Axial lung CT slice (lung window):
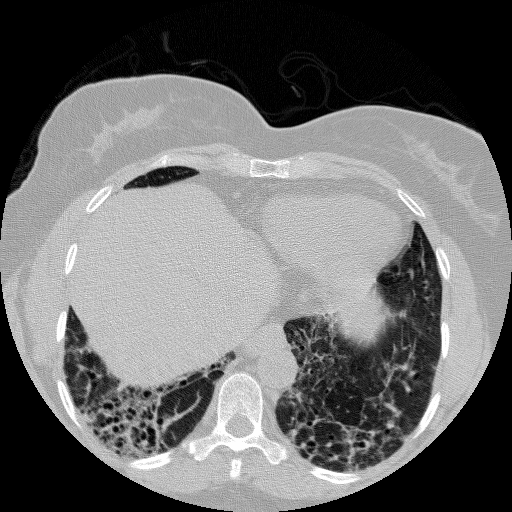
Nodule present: no